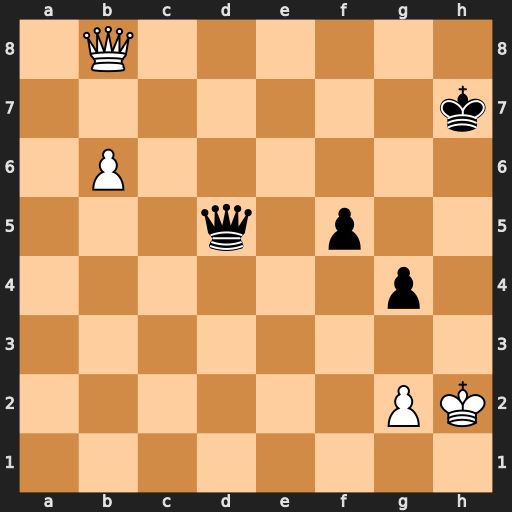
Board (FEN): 1Q6/7k/1P6/3q1p2/6p1/8/6PK/8
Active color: w
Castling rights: -
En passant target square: -
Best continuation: Qc7+ Kg6 b7 f4 Qc2+